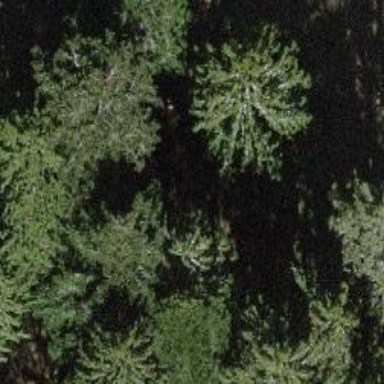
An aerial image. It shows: Single tag "natural: tree."